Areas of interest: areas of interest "Basketball Arena"
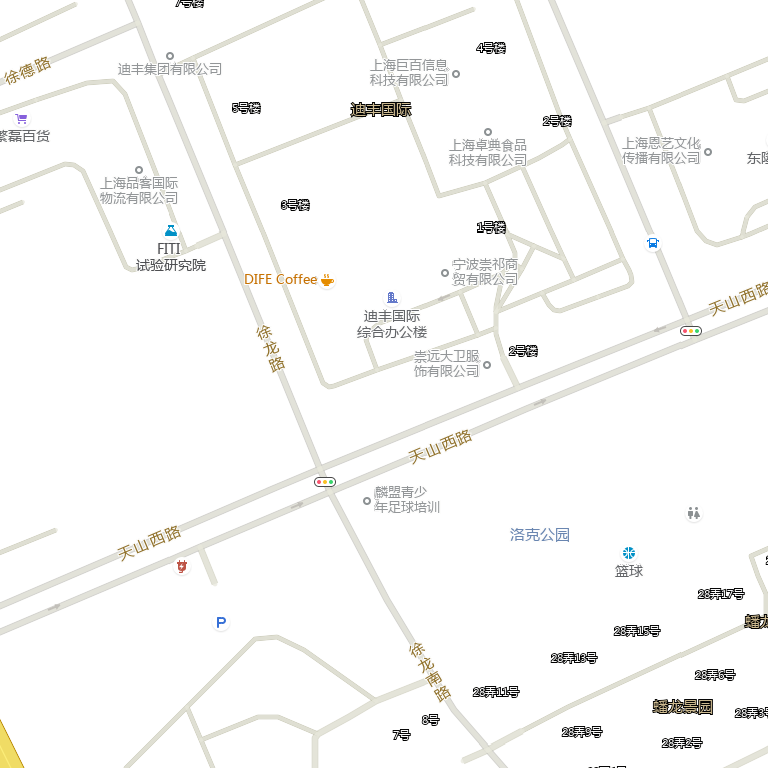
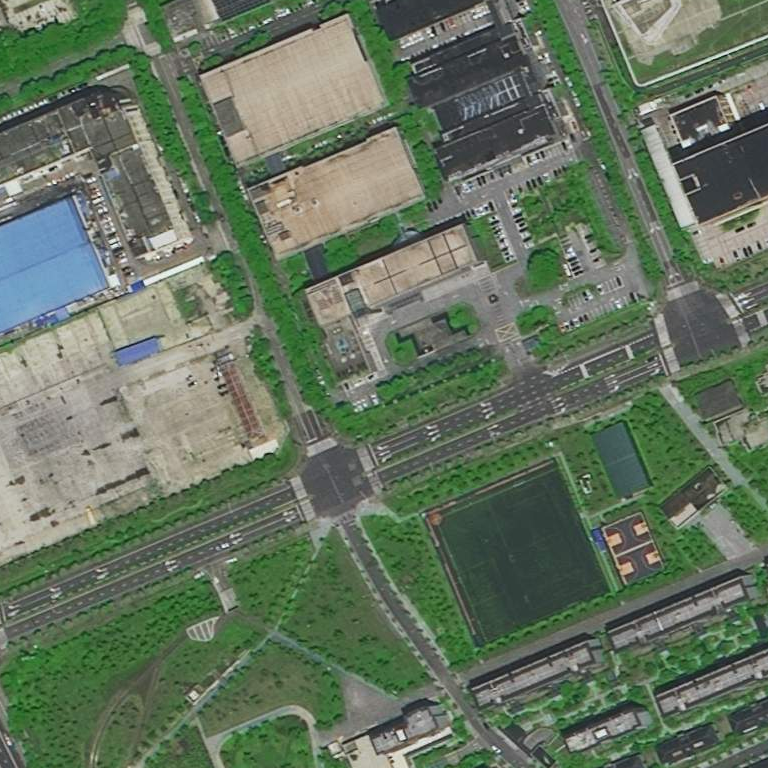